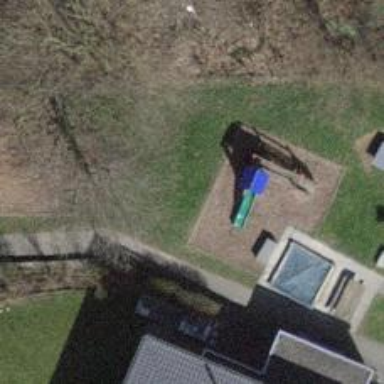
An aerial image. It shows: Playground area for leisure land.